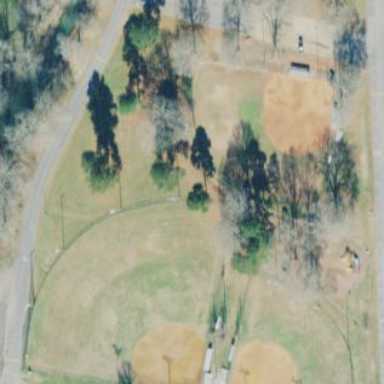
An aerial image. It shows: Baseball pitch for leisure and sports activities.